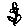
Label: flower